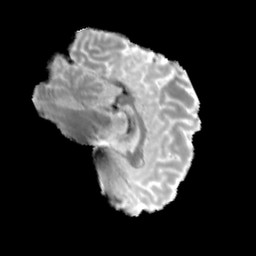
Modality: MD
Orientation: sagittal
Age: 42
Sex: male
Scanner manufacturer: siemens
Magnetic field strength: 3 T
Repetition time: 3.23 s
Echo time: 0.0892 s